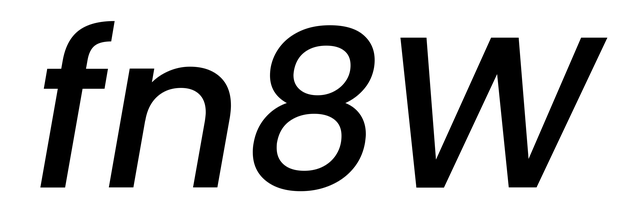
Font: Poppins-MediumItalic